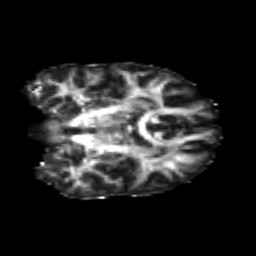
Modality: FA
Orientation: coronal
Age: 21
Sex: female
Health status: healthy
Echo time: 0.074 s